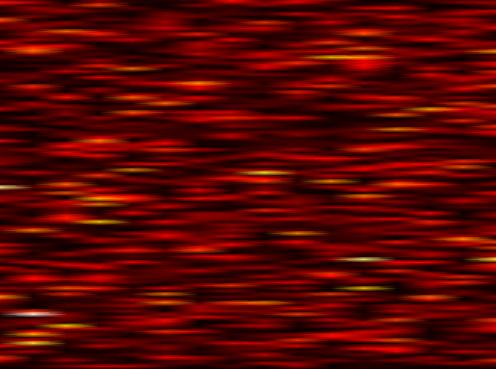
Label: OFDM